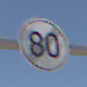
Verkehrszeichen: EndeGeschwindigkeit80
Umgebung: Outdoor, Nature
Tageszeit: Midday
Wetter: Clear
Licht: Natural
Jahreszeit: NotSpecified
Kontrast: HighContrast